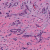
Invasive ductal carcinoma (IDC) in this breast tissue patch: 0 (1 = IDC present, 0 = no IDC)